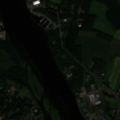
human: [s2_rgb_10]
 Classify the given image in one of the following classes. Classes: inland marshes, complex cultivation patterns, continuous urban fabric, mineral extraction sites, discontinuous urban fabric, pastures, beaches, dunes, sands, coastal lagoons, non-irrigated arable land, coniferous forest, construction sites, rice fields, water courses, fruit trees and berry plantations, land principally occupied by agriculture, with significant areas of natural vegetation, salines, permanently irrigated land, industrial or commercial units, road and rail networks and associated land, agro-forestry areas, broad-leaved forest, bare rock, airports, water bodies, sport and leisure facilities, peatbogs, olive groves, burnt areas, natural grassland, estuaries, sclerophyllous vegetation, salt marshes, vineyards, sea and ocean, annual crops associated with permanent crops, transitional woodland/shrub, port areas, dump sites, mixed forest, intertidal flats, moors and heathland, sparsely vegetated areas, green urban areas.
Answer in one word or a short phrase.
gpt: discontinuous urban fabric, land principally occupied by agriculture, with significant areas of natural vegetation, broad-leaved forest, coniferous forest, mixed forest, water courses